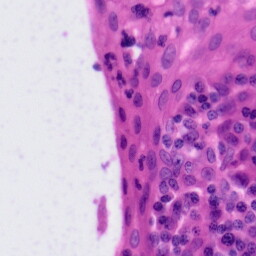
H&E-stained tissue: Tonsil